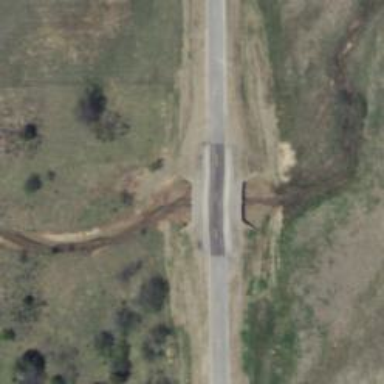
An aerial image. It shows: Asphalt surface bridge.